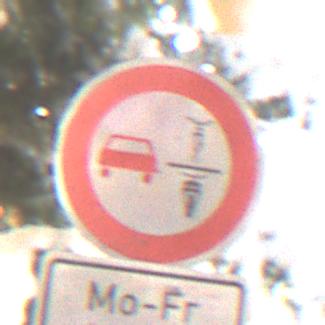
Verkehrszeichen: VerbotUeberholenEinspurigeFahrzeuge
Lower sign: ZeitangabenMitBeschraenkungAufWochentage2
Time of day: Night
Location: Outdoor (Urban)
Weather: Overcast
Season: Winter
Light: Artificial